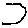
Label: hexagon